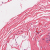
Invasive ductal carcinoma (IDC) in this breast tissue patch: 0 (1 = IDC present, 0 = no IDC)